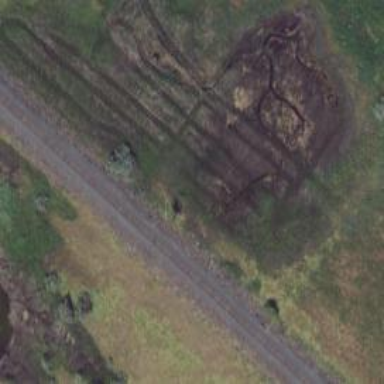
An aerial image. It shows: Railway track.